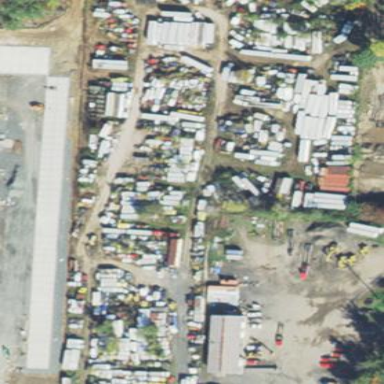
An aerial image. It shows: Industrial area designated as scrap yard.